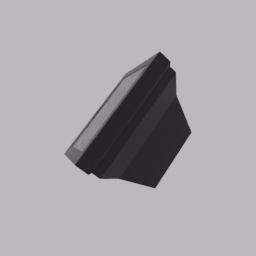
Label: electronics